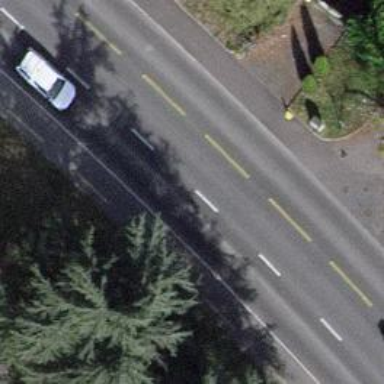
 there is bus lane and shared bus-cyclist lane."